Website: lowes
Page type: review-order
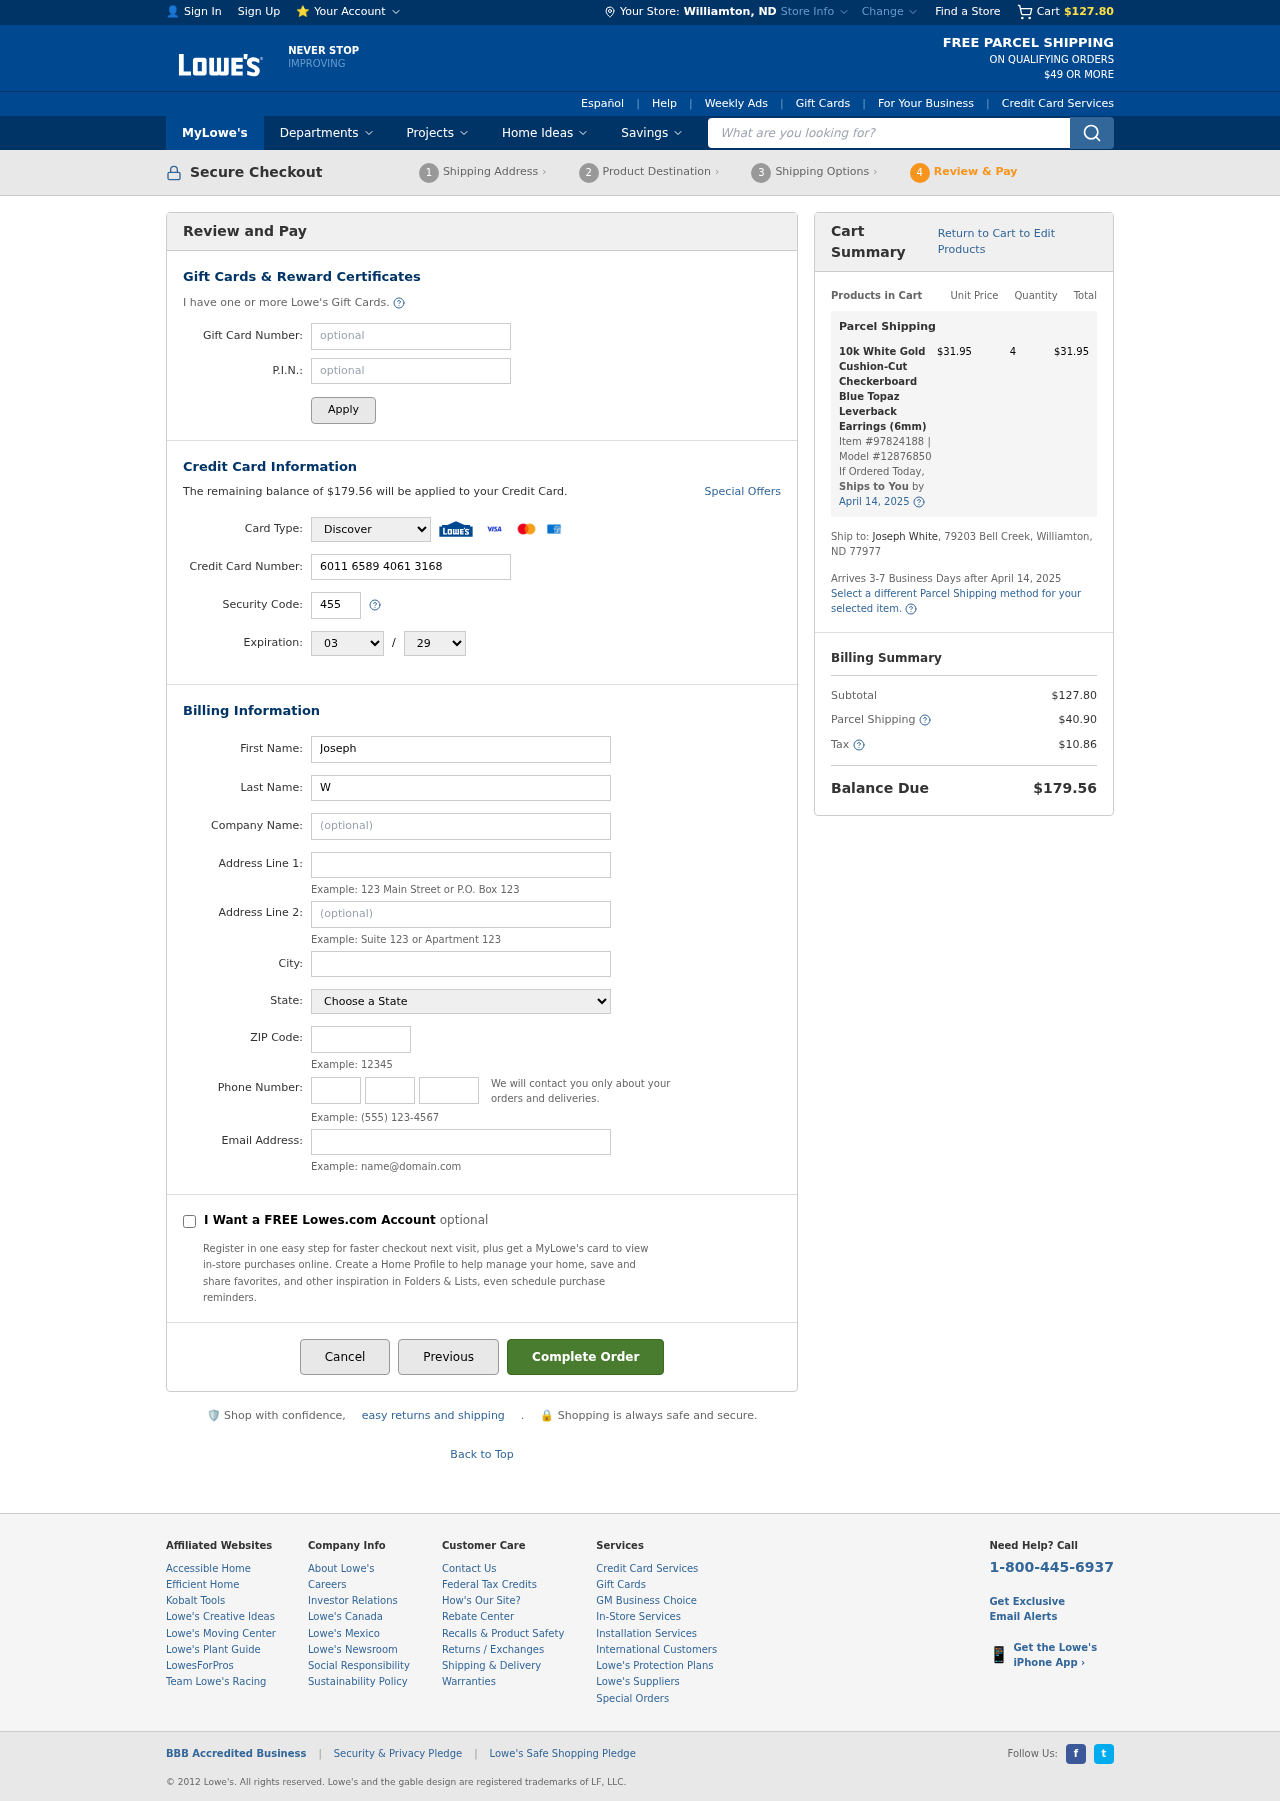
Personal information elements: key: PII_CARD_CVV
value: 455
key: PII_CARD_EXPIRY_MONTH
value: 03
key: PII_CARD_EXPIRY_YEAR
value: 29
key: PII_CARD_NUMBER
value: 6011 6589 4061 3168
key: PII_CARD_TYPE
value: Discover
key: PII_CITY
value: Williamton
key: PII_CITY_STATE
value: Williamton, ND
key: PII_EMAIL
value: jwhite@yahoo.com
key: PII_FIRSTNAME
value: Joseph
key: PII_LASTNAME
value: White
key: PII_PHONE_AREA
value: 607
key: PII_PHONE_PREFIX
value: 347
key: PII_PHONE_SUFFIX
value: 1904
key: PII_POSTCODE
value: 77977
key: PII_STATE
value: North Dakota
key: PII_STREET
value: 79203 Bell Creek
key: PII_STREET2
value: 79203 Bell Creek
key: PII_STREET2
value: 96368 Hogan Club
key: PII_FULLNAME2
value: Joseph White
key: PII_CITY_STATE_ZIP2
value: Williamton, ND 77977
Product elements: key: PRODUCT1_NAME
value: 10k White Gold Cushion-Cut Checkerboard Blue Topaz Leverback Earrings (6mm)
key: PRODUCT1_PRICE
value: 31.95
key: PRODUCT1_QUANTITY
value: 4
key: PRODUCT1_ITEM_NUMBER
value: Item #97824188
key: PRODUCT1_MODEL_NUMBER
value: Model #12876850
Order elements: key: ORDER_SUBTOTAL
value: $127.80
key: ORDER_BALANCE_DUE
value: $179.56
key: ORDER_SHIPPING_DATE
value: April 14, 2025
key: ORDER_ITEM_TOTAL
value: $31.95
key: ORDER_SHIPPING_DATE2
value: April 14, 2025
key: ORDER_SHIPPING_COST
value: $40.90
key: ORDER_TAX
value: $10.86
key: ORDER_TOTAL
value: $179.56
Search elements: key: HEADER_SEARCH
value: What are you looking for?